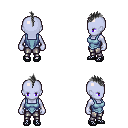
a pixel art fantasy rpg character, female body template, dark elf, purple skin, blue vest, metal pants, gray mohawk hairstyle, ghillies, four views (front, back, left, right), 2x2 character sprite sheet, small pixel art, hard edges, no anti-aliasing